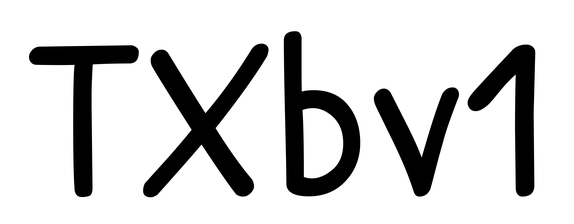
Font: PatrickHand-Regular